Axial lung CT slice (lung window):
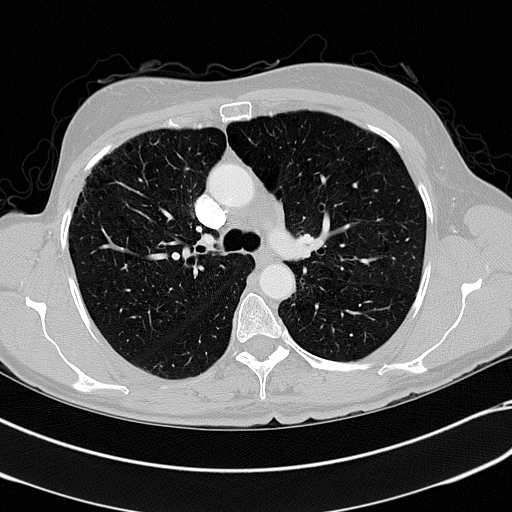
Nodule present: no